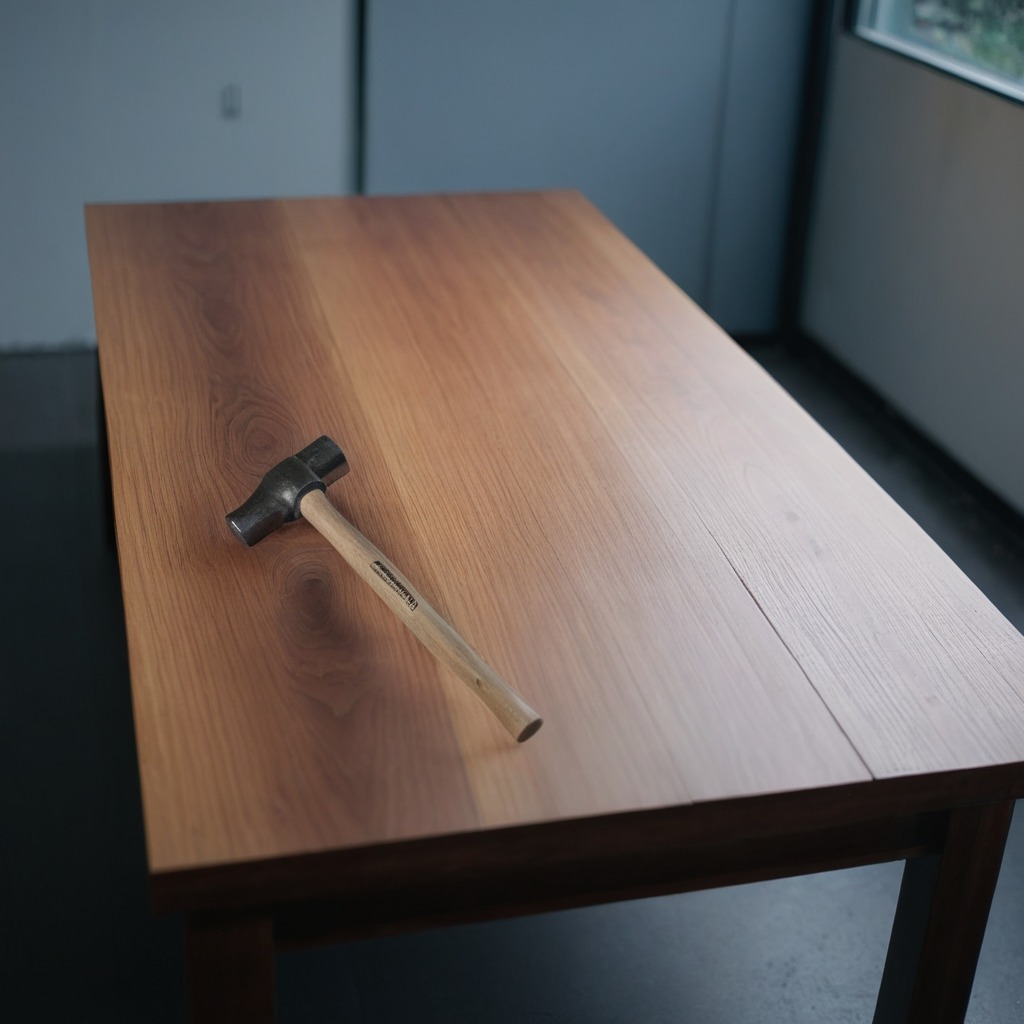
A hammer is lying on the table.